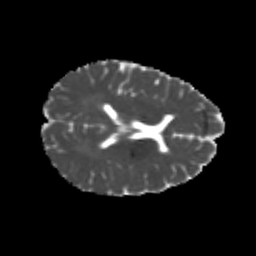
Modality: MD
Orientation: axial
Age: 22
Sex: female
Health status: healthy
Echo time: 0.074 s